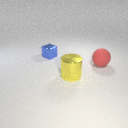
large red rubber sphere behind large yellow metal cylinder